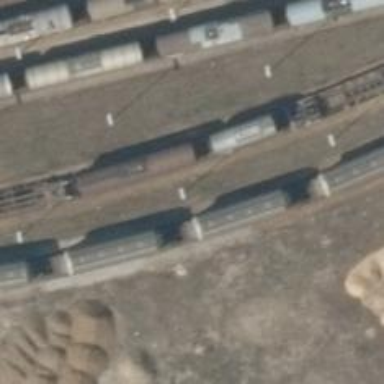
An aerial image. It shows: Railway yard in service.